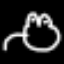
Label: frog